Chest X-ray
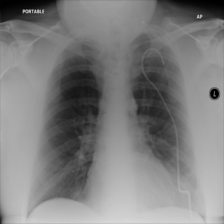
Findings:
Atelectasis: negative
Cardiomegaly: negative
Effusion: negative
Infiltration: negative
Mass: negative
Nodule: negative
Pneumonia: negative
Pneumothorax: positive
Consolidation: negative
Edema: negative
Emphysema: negative
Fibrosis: negative
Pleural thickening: negative
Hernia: negative